Aerial crown-view tile of a tropical tree (Barro Colorado Island, Panama), acquired 20241112:
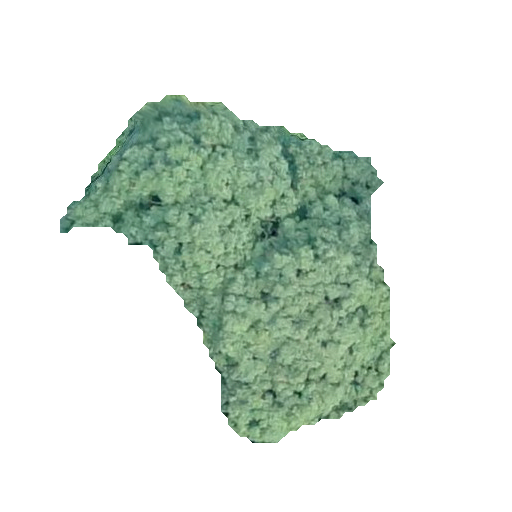
Species: Tabebuia rosea
GBIF accepted scientific name: Tabebuia rosea
Crown area: 103.676 m²